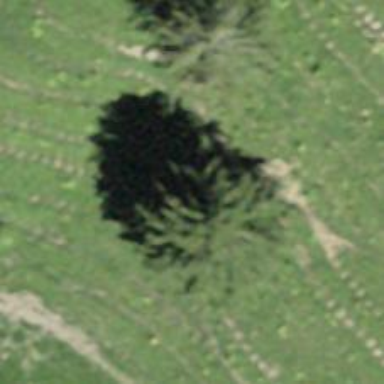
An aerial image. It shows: Needle-leaved tree in nature.